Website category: book
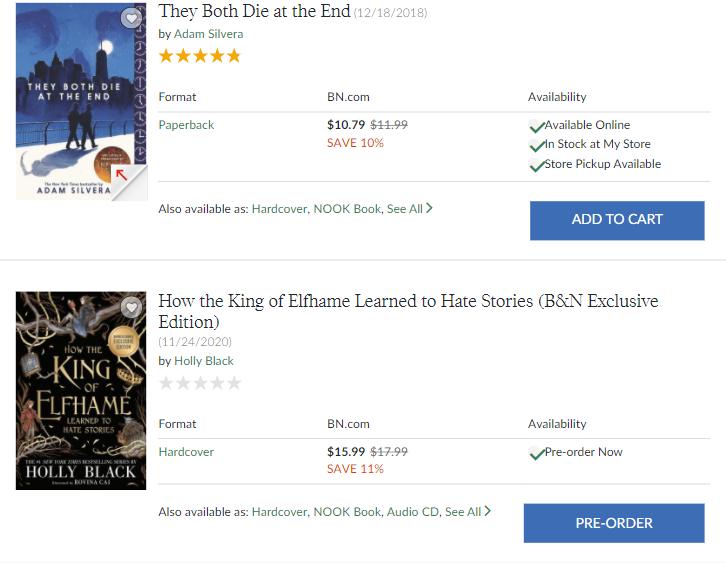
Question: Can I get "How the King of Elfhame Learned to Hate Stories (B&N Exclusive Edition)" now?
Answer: no

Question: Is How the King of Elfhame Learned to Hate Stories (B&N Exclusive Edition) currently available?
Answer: no

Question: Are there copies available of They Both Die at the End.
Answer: yes

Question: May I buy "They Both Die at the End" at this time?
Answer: yes

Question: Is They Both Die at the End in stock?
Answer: yes

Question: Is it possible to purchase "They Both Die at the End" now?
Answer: yes

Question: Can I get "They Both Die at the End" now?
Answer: yes

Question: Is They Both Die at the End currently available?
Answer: yes

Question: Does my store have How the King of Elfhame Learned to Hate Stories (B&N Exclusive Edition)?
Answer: no

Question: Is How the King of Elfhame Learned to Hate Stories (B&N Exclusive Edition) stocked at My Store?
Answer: no

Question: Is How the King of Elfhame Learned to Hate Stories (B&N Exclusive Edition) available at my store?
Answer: no

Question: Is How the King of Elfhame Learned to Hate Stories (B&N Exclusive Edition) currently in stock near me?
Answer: no

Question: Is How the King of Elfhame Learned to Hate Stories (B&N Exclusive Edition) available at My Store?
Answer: no

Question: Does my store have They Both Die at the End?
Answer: yes

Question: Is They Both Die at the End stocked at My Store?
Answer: yes

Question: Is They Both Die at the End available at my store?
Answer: yes

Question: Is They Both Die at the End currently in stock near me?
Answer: yes

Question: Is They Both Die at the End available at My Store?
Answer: yes

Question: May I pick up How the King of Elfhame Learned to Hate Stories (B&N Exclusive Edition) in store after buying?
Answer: no

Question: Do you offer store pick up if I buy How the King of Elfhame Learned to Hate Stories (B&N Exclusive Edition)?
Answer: no

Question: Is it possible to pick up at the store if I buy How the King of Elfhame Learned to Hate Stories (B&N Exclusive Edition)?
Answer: no

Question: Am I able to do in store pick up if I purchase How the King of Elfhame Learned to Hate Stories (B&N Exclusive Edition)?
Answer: no

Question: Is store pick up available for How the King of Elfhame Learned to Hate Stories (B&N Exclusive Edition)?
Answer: no

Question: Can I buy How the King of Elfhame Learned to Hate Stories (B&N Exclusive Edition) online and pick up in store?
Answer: no

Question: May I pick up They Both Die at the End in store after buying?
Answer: yes

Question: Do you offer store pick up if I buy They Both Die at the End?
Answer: yes

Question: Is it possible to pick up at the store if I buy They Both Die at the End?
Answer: yes

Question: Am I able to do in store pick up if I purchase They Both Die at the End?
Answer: yes

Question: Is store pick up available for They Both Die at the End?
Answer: yes

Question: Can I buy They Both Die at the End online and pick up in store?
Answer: yes